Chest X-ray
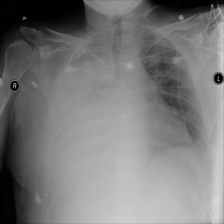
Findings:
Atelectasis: negative
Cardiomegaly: negative
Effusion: negative
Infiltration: negative
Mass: negative
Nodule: negative
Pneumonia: negative
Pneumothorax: negative
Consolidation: negative
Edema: negative
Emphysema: negative
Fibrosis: negative
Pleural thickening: negative
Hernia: negative